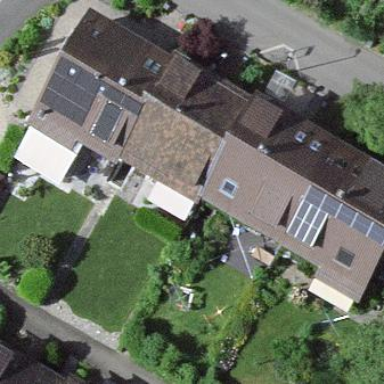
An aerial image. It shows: Terrace building with gabled roof.